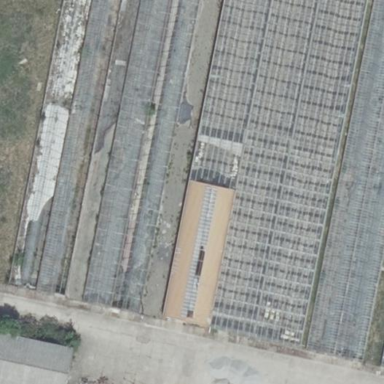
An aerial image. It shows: Greenhouse.